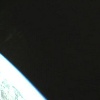
Label: space